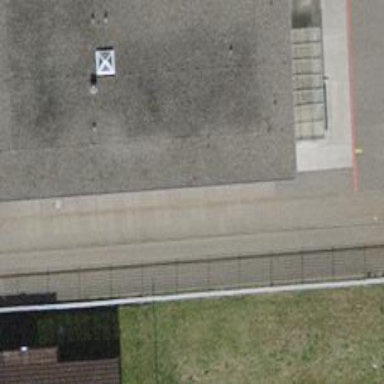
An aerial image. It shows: Office building with flat roof.